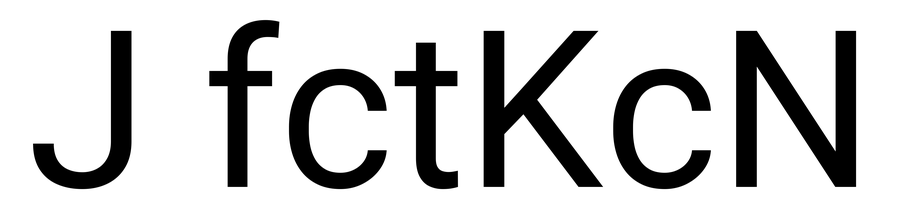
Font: Roboto_Regular